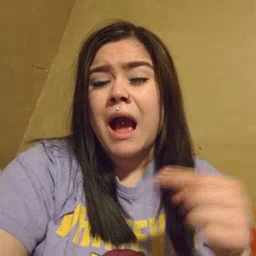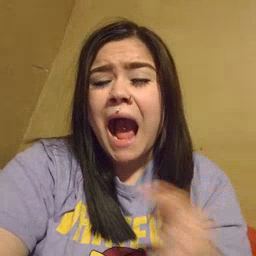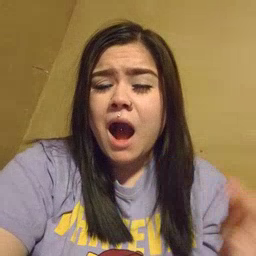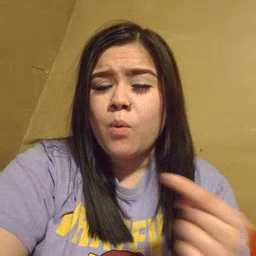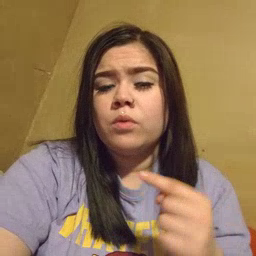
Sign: owie